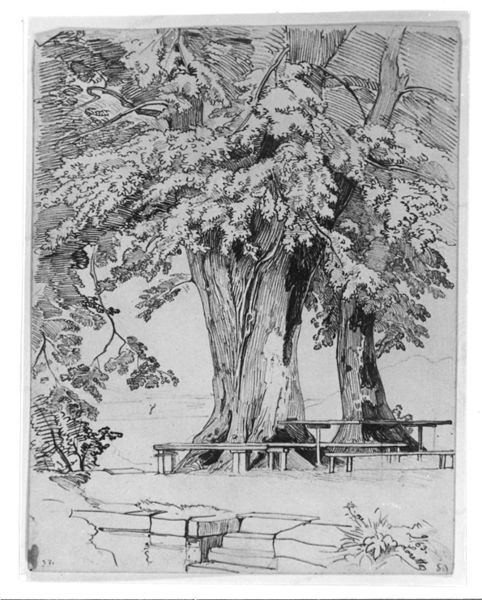
Titel: Baumgruppe auf dem Lorettoberg bei Freiburg
Künstler: Emil Lugo
Standort: Karlsruhe
Institution: Staatliche Kunsthalle Karlsruhe
Schlagwörter: baum, blätter, dunkel, himmel, laub, schatten, vogel, weiß, wolken, baumstämme, bäume, landschaft, sitzen, äste, blume, blumen, grau, hell, hintergrund, holz, licht, schwarz, skizze, tisch, tische, zeichnung, ausblick, gras, park, weg, wiese, zaun, hochformat, alt, mensch, stein, steine, signatur, ast, baumstamm, ferne, gräser, halme, horizont, hügel, natur, stamm, strauch, zweige, busch, gebüsch, boden, blatt, pflanze, pflanzen, kontrast, krone, wald, garten, aussicht, löwenzahn, terrasse, holzschnitt, japan, sommer, papier, ruhe, zwei, berge, leer, mauer, grafik, linien, pause, picknick, rast, platz, bank, stämme, treppe, treppen, dick, sitzgruppe, farn, stufe, stufen, baumkrone, menschenleer, striche, fugen, treppenstufen, tusche, münchen, linie, kohle, lichtung, groß, druck, schnitt, schwarz weiss, schraffur, schraffuren, radierung, stich, pflastersteine, bleistift, laubbaum, bänke, baumgruppe, wurzeln, sandstein, geäst, stark, rinde, laubbäume, eiche, fahrn, kraut, wipfel, kupferstich, sitzbank, graß, einfassung, buche, gedruckt, steinplatten, stam, sitzgelegenheit, unter, tuschezeichnung, sitzbänke, mächtig, baume, linde, aussichtsplattform, rastplatz, fokus, gro, bläter, steintreppe, rhe, andeutung, angedeutet, lavur, alter baum, feine striche, raststätte, bierbänke, sitzgruppen, en, ck, alte bäume, nicht koloriert, japanb, natur+stamm, schattenplatz, dicke bäume, holzsvhnitt, blockstufen